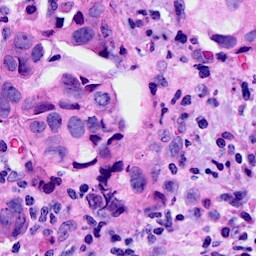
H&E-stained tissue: Breast